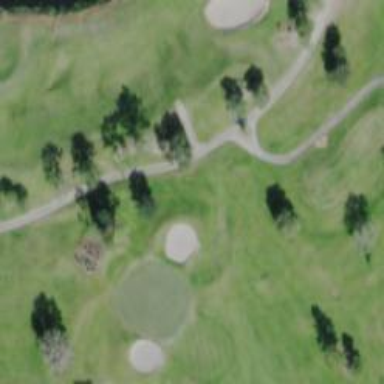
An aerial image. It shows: Service road designated as golf cart path.